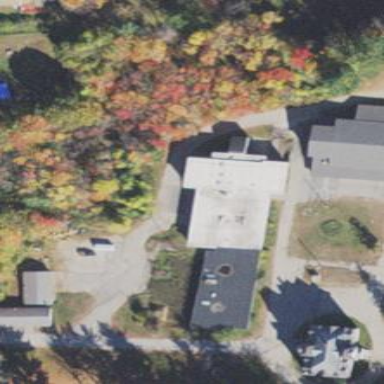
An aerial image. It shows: School building.